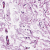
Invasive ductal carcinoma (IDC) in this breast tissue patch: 0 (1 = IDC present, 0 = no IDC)